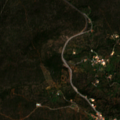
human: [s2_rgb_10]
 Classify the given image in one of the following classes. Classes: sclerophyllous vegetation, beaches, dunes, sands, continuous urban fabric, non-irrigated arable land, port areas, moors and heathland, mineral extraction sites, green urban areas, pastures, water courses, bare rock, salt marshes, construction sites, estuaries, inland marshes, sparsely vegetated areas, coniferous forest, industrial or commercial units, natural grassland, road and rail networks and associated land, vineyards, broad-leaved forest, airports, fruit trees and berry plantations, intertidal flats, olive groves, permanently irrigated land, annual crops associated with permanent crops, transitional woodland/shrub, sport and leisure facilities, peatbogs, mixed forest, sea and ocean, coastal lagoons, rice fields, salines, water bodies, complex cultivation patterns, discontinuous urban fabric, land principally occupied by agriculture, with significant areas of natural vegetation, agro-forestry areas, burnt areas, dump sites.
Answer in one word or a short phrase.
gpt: olive groves, sclerophyllous vegetation